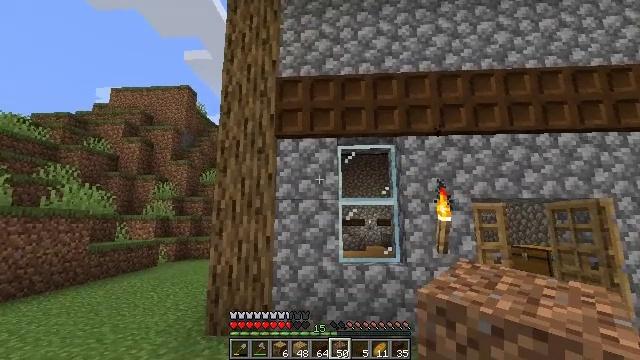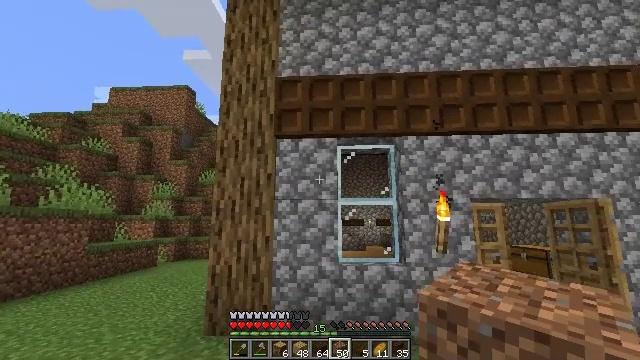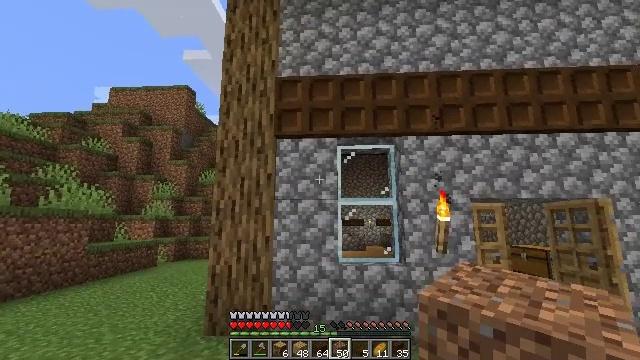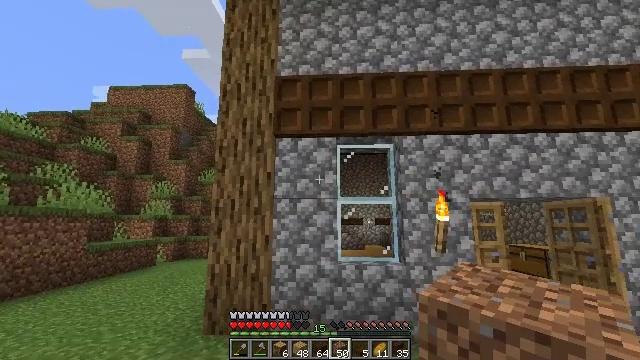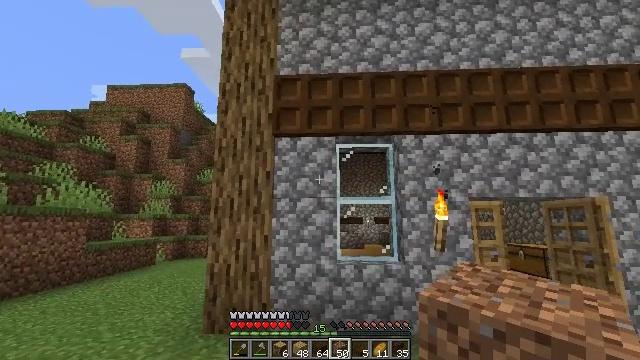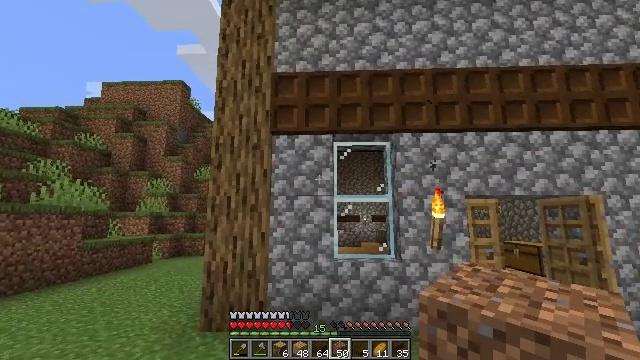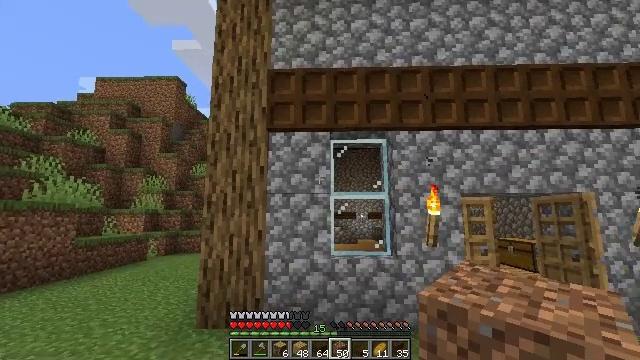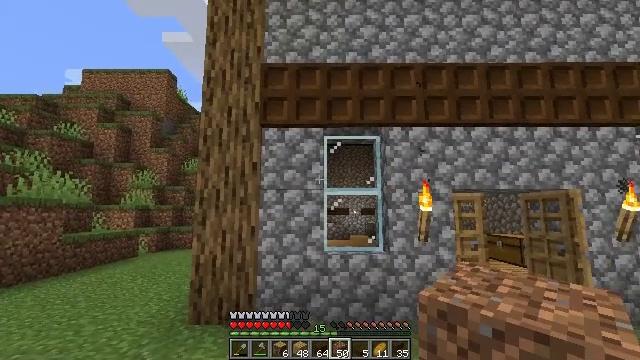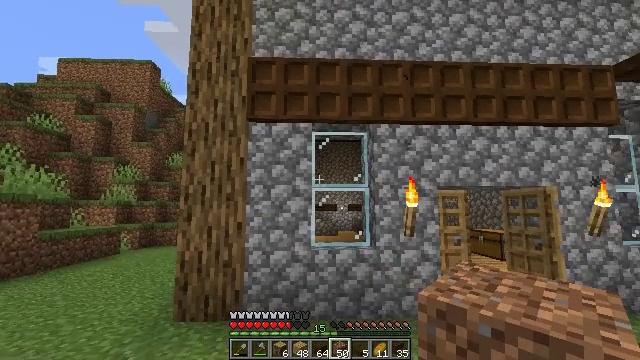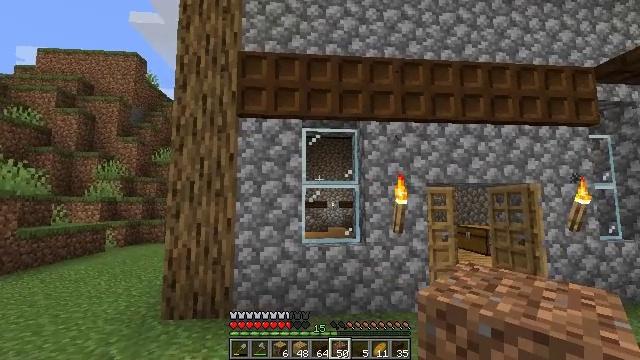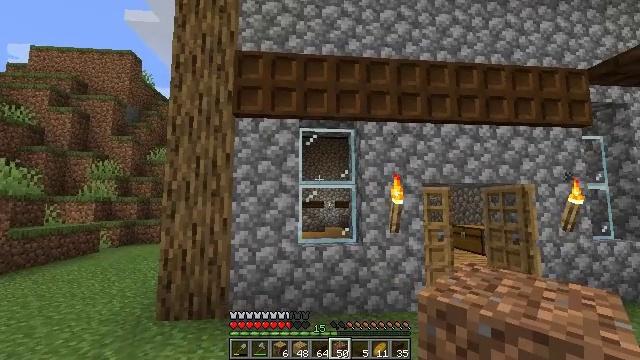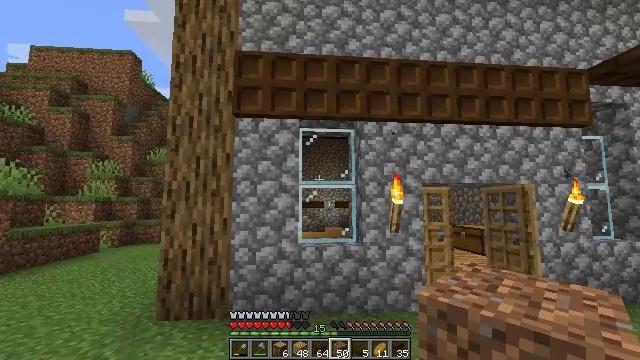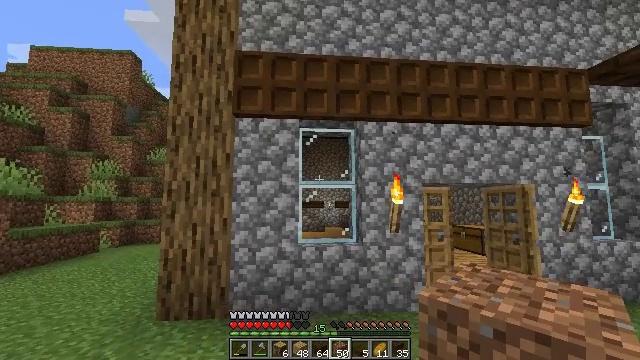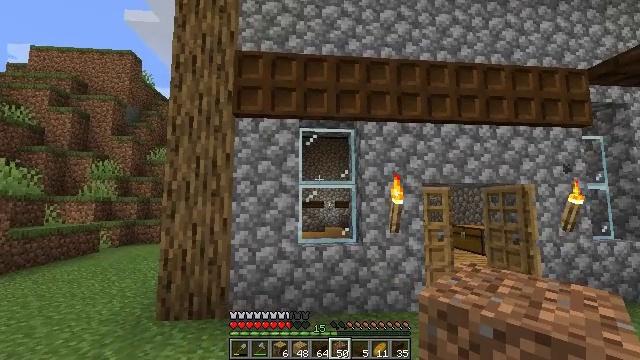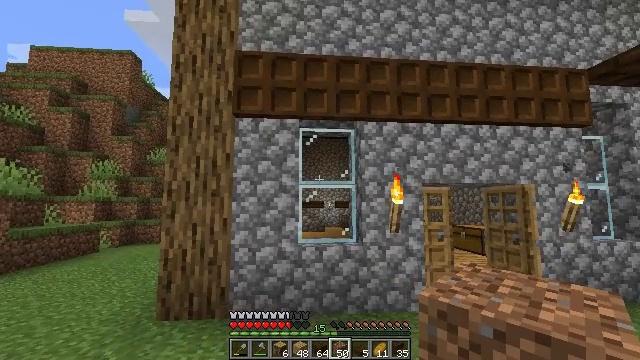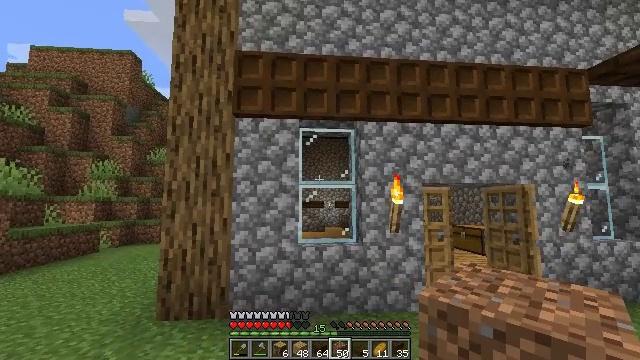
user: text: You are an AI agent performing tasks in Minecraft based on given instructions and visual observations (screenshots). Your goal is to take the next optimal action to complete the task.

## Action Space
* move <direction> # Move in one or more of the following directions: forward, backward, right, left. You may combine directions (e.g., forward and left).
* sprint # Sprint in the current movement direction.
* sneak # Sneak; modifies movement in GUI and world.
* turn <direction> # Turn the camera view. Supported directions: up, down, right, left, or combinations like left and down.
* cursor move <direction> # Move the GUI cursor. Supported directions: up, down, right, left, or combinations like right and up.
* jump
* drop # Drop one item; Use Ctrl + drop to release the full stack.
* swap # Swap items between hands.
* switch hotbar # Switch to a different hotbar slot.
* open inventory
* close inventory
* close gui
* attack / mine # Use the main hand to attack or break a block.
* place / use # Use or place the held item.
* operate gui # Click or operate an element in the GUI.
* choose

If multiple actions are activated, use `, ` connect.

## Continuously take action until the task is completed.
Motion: motion action
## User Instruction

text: Gather the dark oak trapdoor from the structure.
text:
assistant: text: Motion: no_op
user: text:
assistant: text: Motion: no_op
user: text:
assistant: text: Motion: no_op
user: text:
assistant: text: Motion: no_op
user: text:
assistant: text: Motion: no_op
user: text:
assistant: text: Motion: no_op
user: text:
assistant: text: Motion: turn right
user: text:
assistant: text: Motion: turn right
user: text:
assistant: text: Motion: turn right
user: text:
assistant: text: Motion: no_op
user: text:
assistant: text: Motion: no_op
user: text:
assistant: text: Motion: no_op
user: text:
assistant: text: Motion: no_op
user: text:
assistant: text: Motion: no_op
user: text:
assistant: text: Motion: no_op
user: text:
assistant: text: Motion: no_op
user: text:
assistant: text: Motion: move forward, turn left and up
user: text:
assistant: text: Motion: move forward, turn left and up
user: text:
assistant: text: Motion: move forward, turn up
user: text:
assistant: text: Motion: move forward, turn left and up
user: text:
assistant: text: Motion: move forward, turn left and up
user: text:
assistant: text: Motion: no_op
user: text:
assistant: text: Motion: no_op
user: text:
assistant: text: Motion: no_op
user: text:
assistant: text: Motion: no_op
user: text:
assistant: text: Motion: no_op
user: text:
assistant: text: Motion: no_op
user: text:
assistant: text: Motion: no_op
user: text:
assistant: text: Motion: no_op
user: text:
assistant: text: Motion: no_op